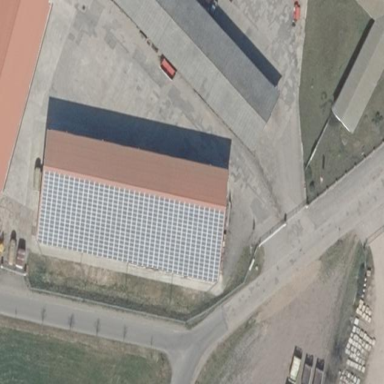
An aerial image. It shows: Commercial building with gabled roof oriented along the building.